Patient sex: M
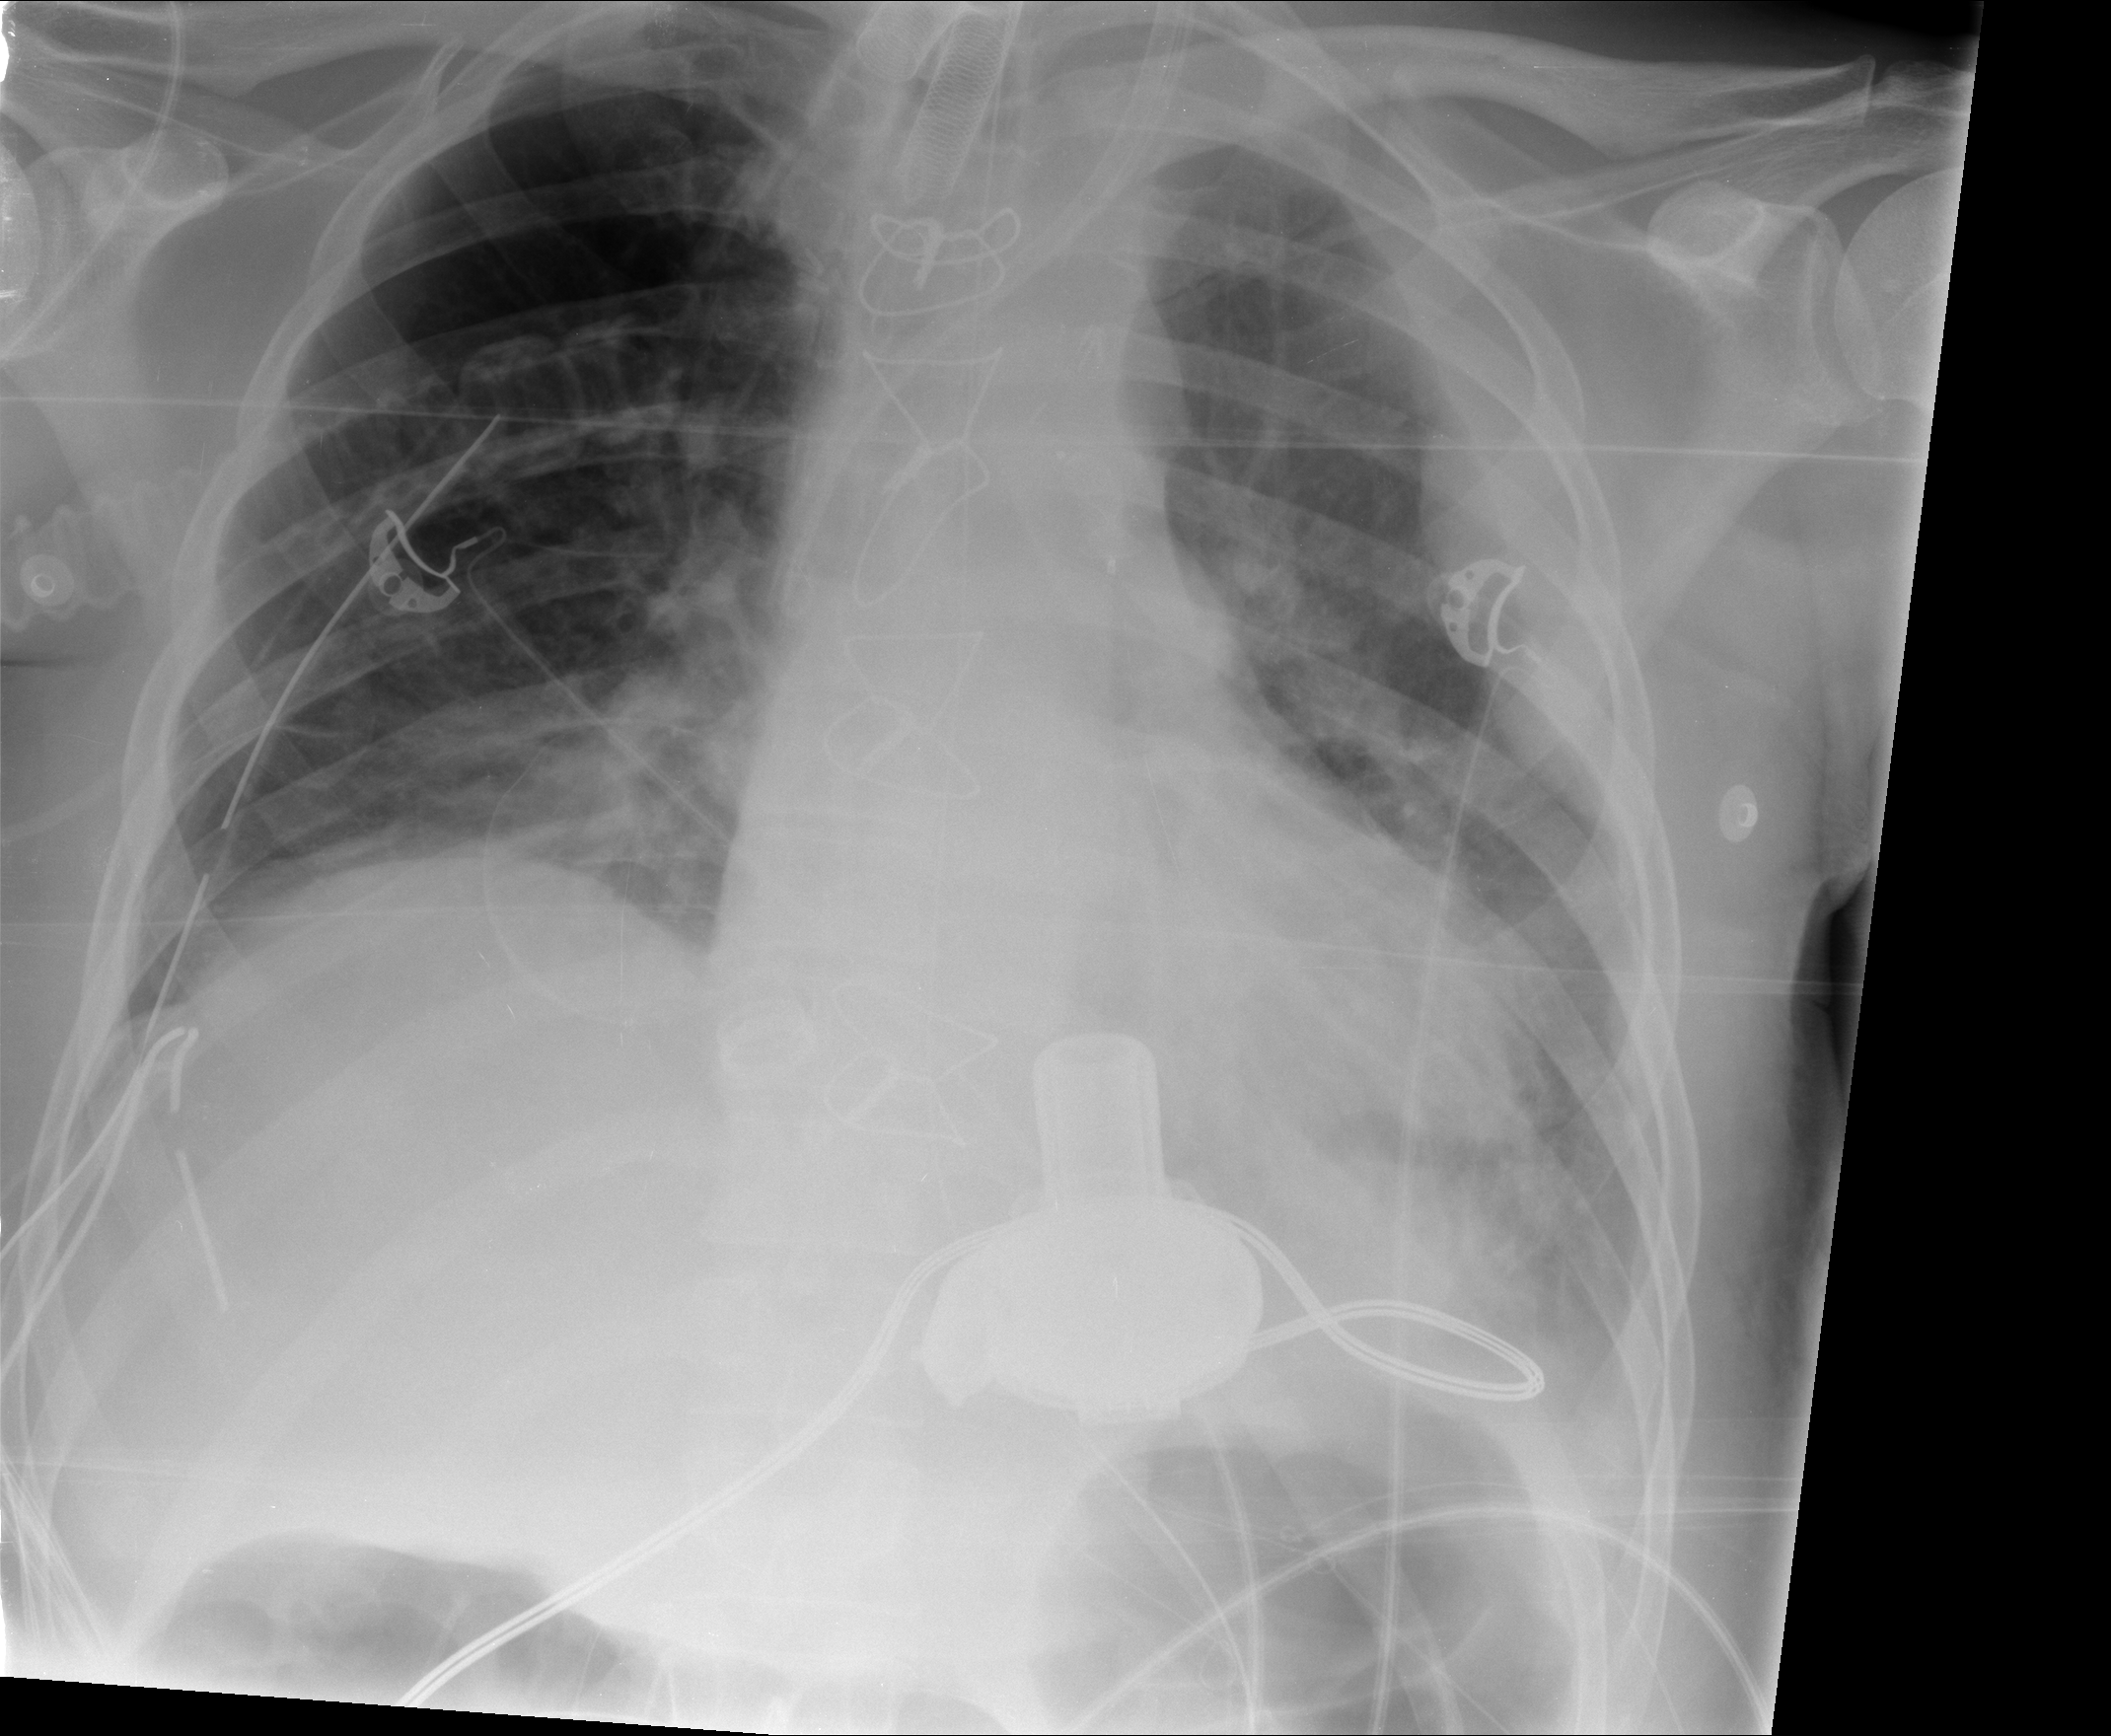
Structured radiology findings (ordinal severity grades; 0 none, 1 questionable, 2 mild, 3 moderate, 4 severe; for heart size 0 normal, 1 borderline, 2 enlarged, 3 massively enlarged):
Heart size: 1
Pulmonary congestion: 1
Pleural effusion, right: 0
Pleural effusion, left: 3
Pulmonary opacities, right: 0
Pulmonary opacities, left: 2
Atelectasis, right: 2
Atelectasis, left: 3